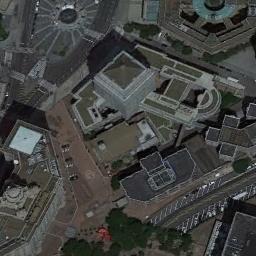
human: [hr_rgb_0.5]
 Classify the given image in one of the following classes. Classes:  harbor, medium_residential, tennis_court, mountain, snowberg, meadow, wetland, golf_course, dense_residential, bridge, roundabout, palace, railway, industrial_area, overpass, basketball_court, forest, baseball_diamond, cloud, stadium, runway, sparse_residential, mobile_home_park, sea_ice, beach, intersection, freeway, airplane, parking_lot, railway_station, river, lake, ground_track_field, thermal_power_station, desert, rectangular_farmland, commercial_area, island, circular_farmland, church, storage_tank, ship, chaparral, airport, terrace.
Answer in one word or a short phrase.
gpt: commercial_area